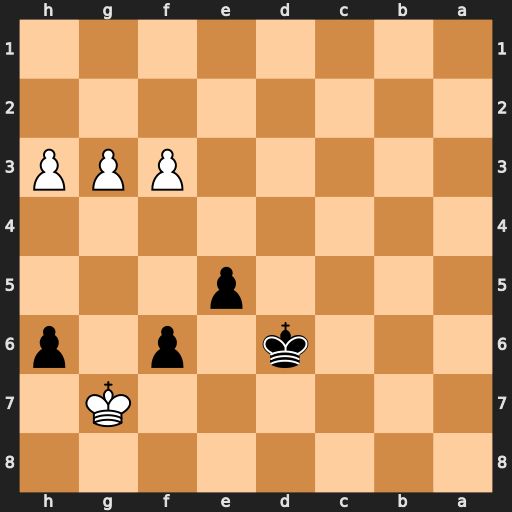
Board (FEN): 8/6K1/3k1p1p/4p3/8/5PPP/8/8
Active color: b
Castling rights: -
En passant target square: -
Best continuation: f5 g4 f4 Kf6 e4